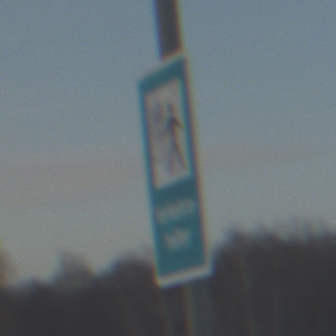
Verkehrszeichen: Verkehrshelfer
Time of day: SunriseSunset
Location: Outdoor (Nature)
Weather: PartlyCloudy
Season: NotSpecified
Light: Natural